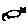
Label: cat